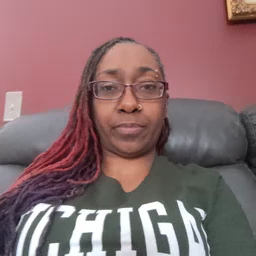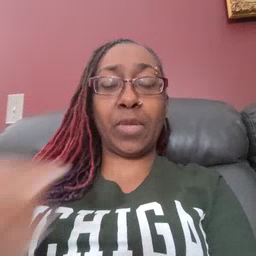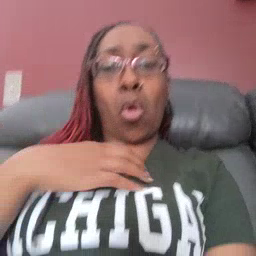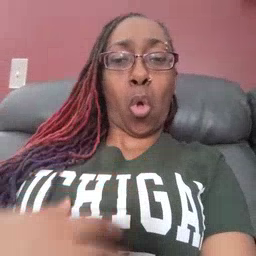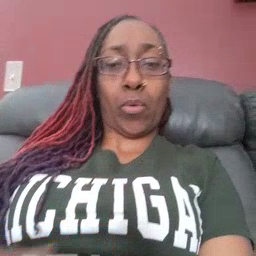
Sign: hungry